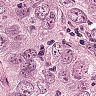
Metastatic tissue present: yes